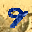
Label: 9